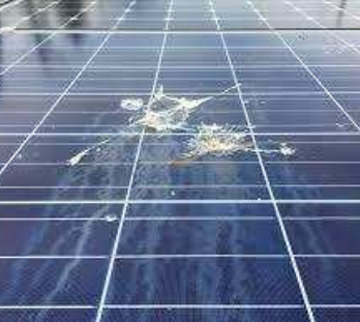
Label: Bird-drop